Question: I am getting a strange error message with the following piece of PHP code (I am not a PHP expert):
'''
if ( $file_loc != NULL ) {
if ( file_exists($file_loc) ) {
printf(" file exists");
$handle = fopen($file_loc, "rb");
$contents = fread($handle, filesize($file_loc));
fclose($handle);
$result = gzdecode($contents);
}
}
'''
I am basically trying to load text content from a gzipped file. I get the following error:
'''
Fatal error: Call to undefined function gzdecode() in ...\sites\MyScripts
w2.php on line 80
'''
Yet, when I take a look at <URL>, it does not seem like I would need to include an extra library, or am I being wrong? How can I solve this issue?
Following another <URL> to check whether this library is installed on my PC, the answer is yes, it is.
From PHP info:

So this is getting more and more confusing...
I have tried:
'''
<?php
echo phpversion().", ";
if (function_exists("gzdecode")) {
echo "gzdecode OK, ";
} else {
echo "gzdecode no OK, ";
}
if (extension_loaded('zlib')) {
echo "zlib extension loaded ";
} else {
echo "zlib extension not loaded ";
}
?>
'''
and I get:
'''
5.2.17, gzdecode no OK, zlib extension loaded
'''
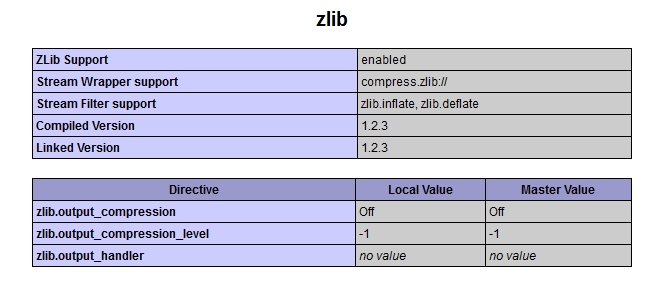
Answer: It's not always installed. From <URL>:
> Zlib support in PHP is not enabled by default. You will need to configure PHP --with-zlib[=DIR]The Windows version of PHP has built-in support for this extension. You do not need to load any additional extensions in order to use these functions.
edit: Since this is the accepted answer still, I edited it to add the function suggested as replacement.
'''
function gzdecode($data) {
return gzinflate(substr($data,10,-8));
}
'''